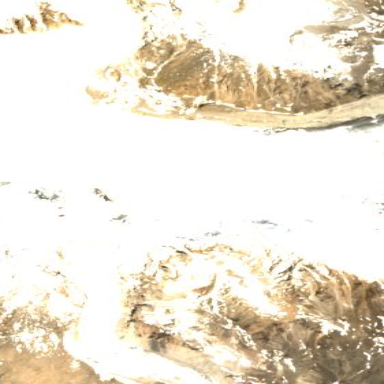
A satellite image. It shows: Stunning view of glacier.